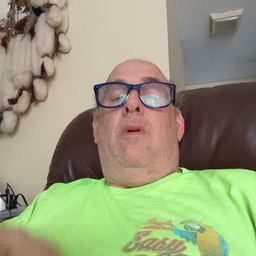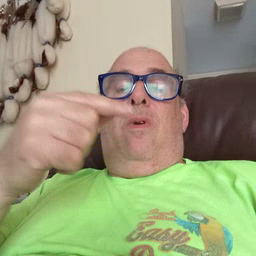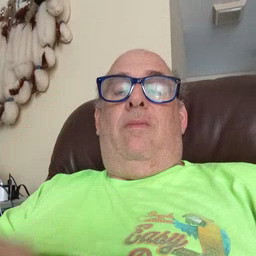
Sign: green